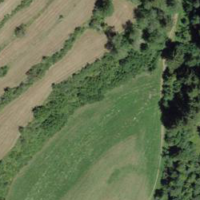
EUNIS habitat code: 24
Species observed at this site:
Carex spicata
Filipendula ulmaria